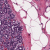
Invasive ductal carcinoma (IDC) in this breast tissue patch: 0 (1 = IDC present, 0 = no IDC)